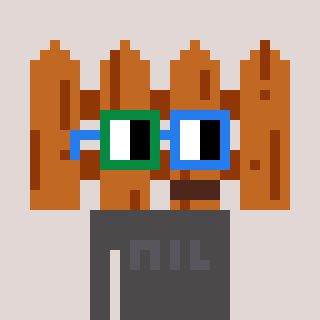
a pixel art character with square green and blue glasses, a fence-shaped head and a grayscale-colored body on a warm background